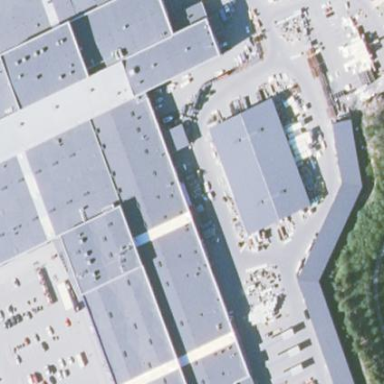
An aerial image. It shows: Retail building in mall.